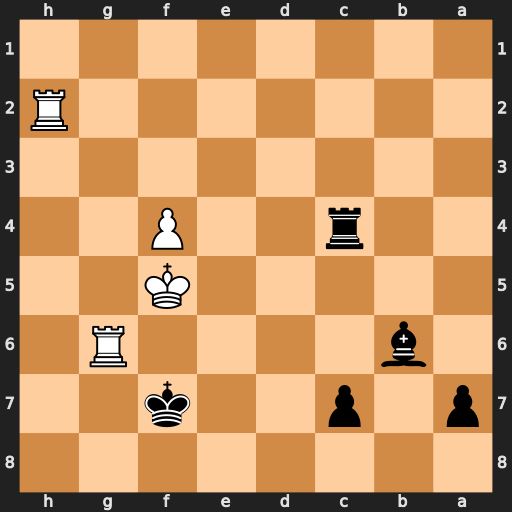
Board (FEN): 8/p1p2k2/1b4R1/5K2/2r2P2/8/7R/8
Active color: b
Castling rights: -
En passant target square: -
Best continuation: Rc5+ Kg4 Kxg6